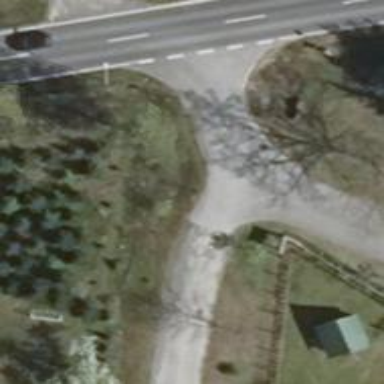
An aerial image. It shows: Paved residential road.